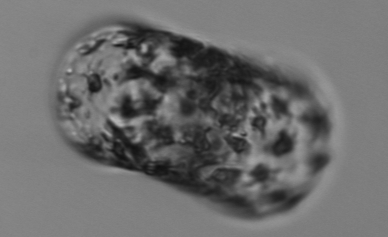
Label: Guinardia_flaccida